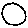
Label: circle